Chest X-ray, PA view. Patient: 63 years old, sex M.
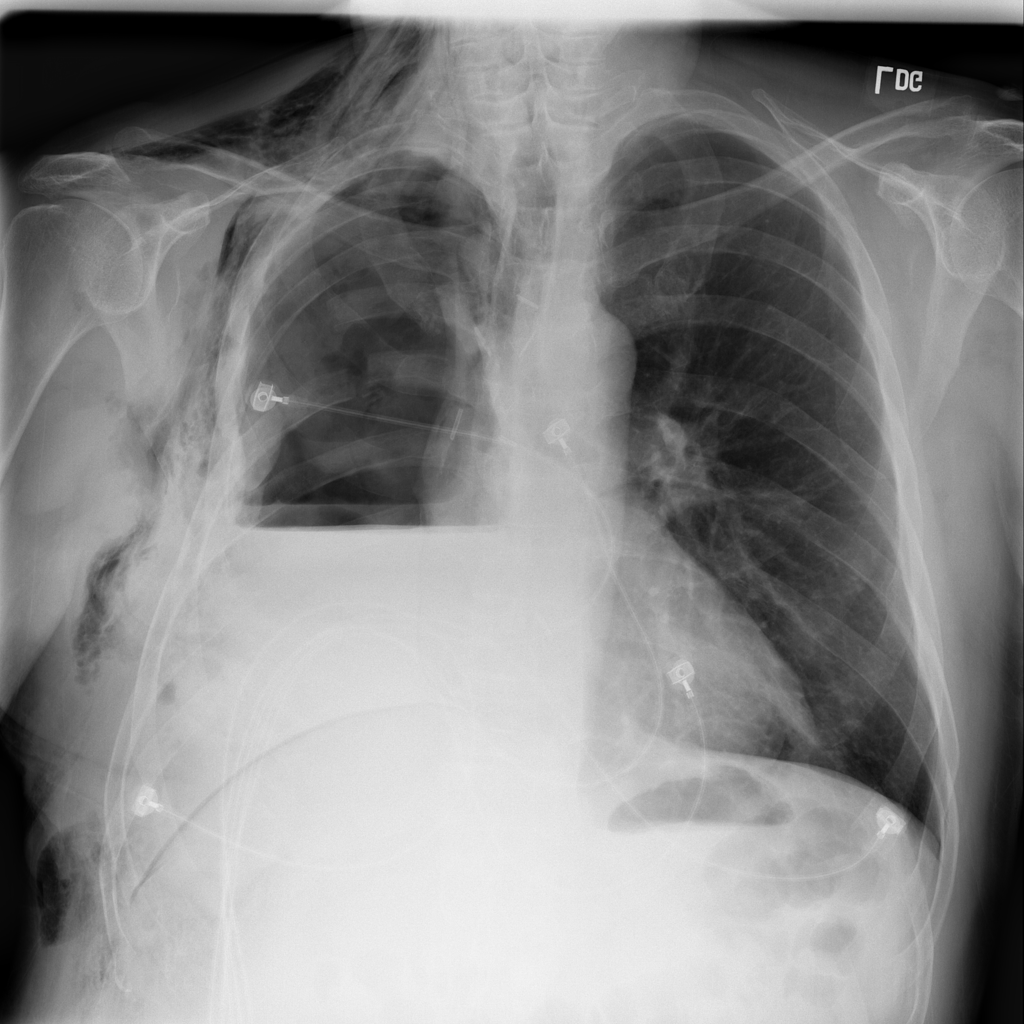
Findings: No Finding